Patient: sex F, age 58
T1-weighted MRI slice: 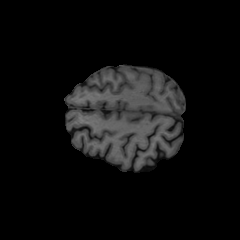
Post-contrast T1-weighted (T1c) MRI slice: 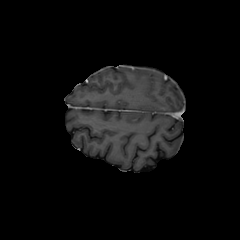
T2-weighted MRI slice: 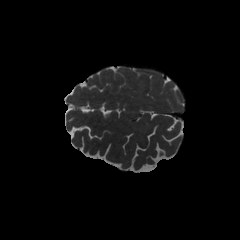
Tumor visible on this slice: no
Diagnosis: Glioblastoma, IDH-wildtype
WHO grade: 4